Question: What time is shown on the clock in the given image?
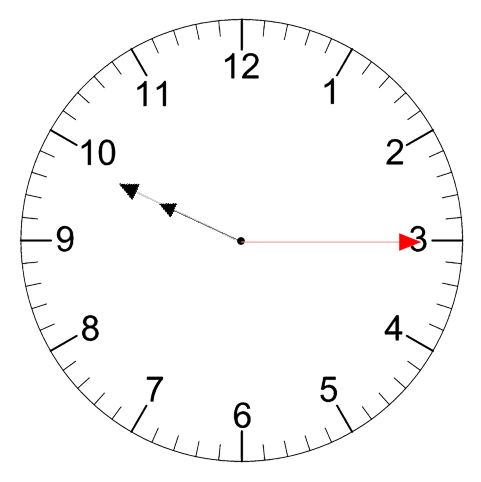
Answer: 09:49:15